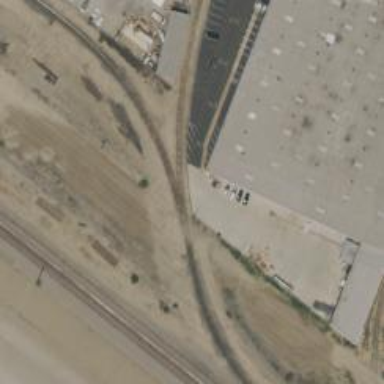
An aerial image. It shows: Railway siding for service.